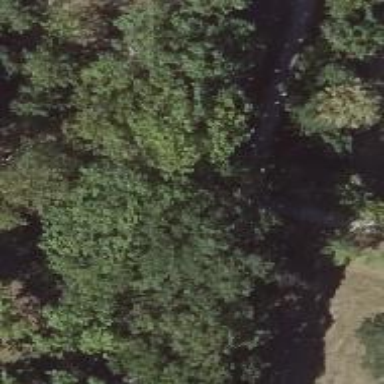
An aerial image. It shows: Beautiful avenue lined with deciduous broadleaved trees.